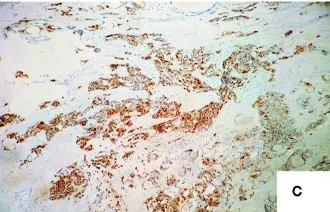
Neoplastic cells were strongly immunoreactive for chromogranin A (immunoperoxidase stain for anti-chromogranin A, original magnification, x 100).
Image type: pathology (immunostaining)